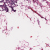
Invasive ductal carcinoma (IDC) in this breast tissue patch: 1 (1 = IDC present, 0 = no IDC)